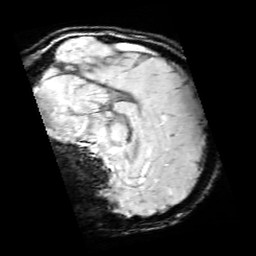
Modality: SWI
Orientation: sagittal
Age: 11
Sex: male
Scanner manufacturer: siemens
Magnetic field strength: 3 T
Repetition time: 0.027 s
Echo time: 0.02 s